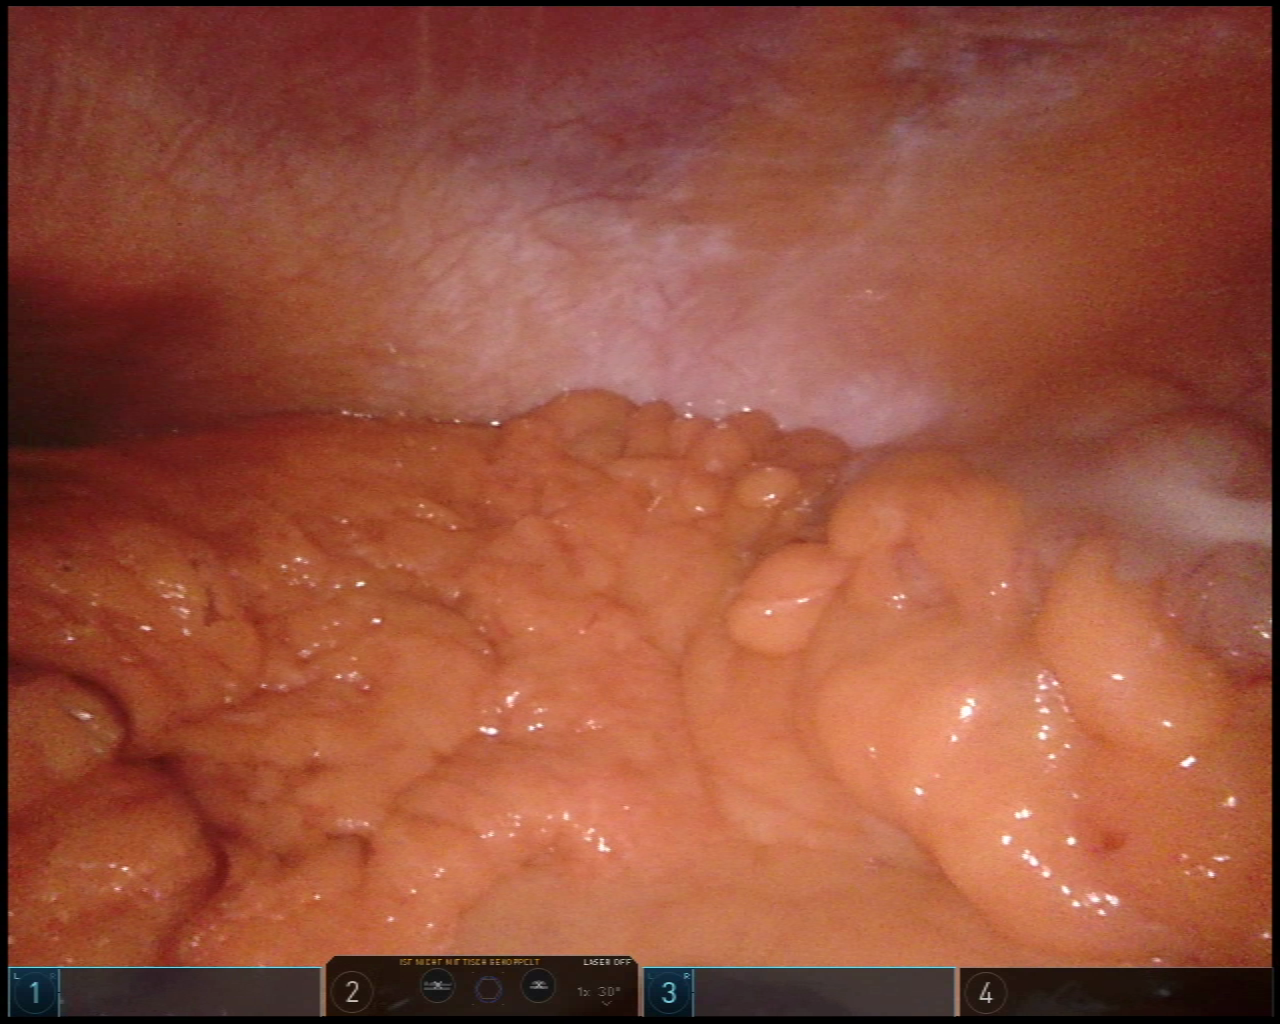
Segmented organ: abdominal_wall
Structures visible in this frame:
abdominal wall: yes
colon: yes
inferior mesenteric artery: no
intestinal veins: no
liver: no
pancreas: no
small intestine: no
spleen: no
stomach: no
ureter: no
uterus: no
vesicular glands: no